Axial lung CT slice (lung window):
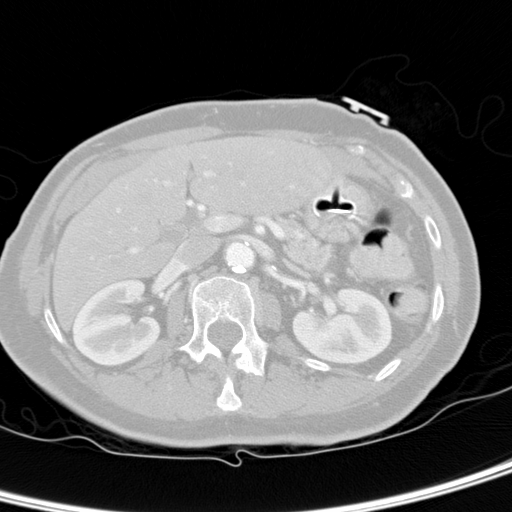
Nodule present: no